Question: I have this problem in practice, the frame does not display the image I have in the folder image, someone can tell me why? i add the hierarchy of the project
'''
package frame;
import javax.swing.ImageIcon;
import javax.swing.JFrame;
import javax.swing.JLabel;
public class Frame {
Frame() {
final JFrame login = new JFrame();
login.setTitle("Title");
login.setLayout(null);
login.add(new JLabel(new ImageIcon("Images/images.png")));
login.setVisible(true);
login.setSize(500, 400);
login.setLocationRelativeTo(null);
}
public static void main(String[] args) {
new Frame();
}
}
'''
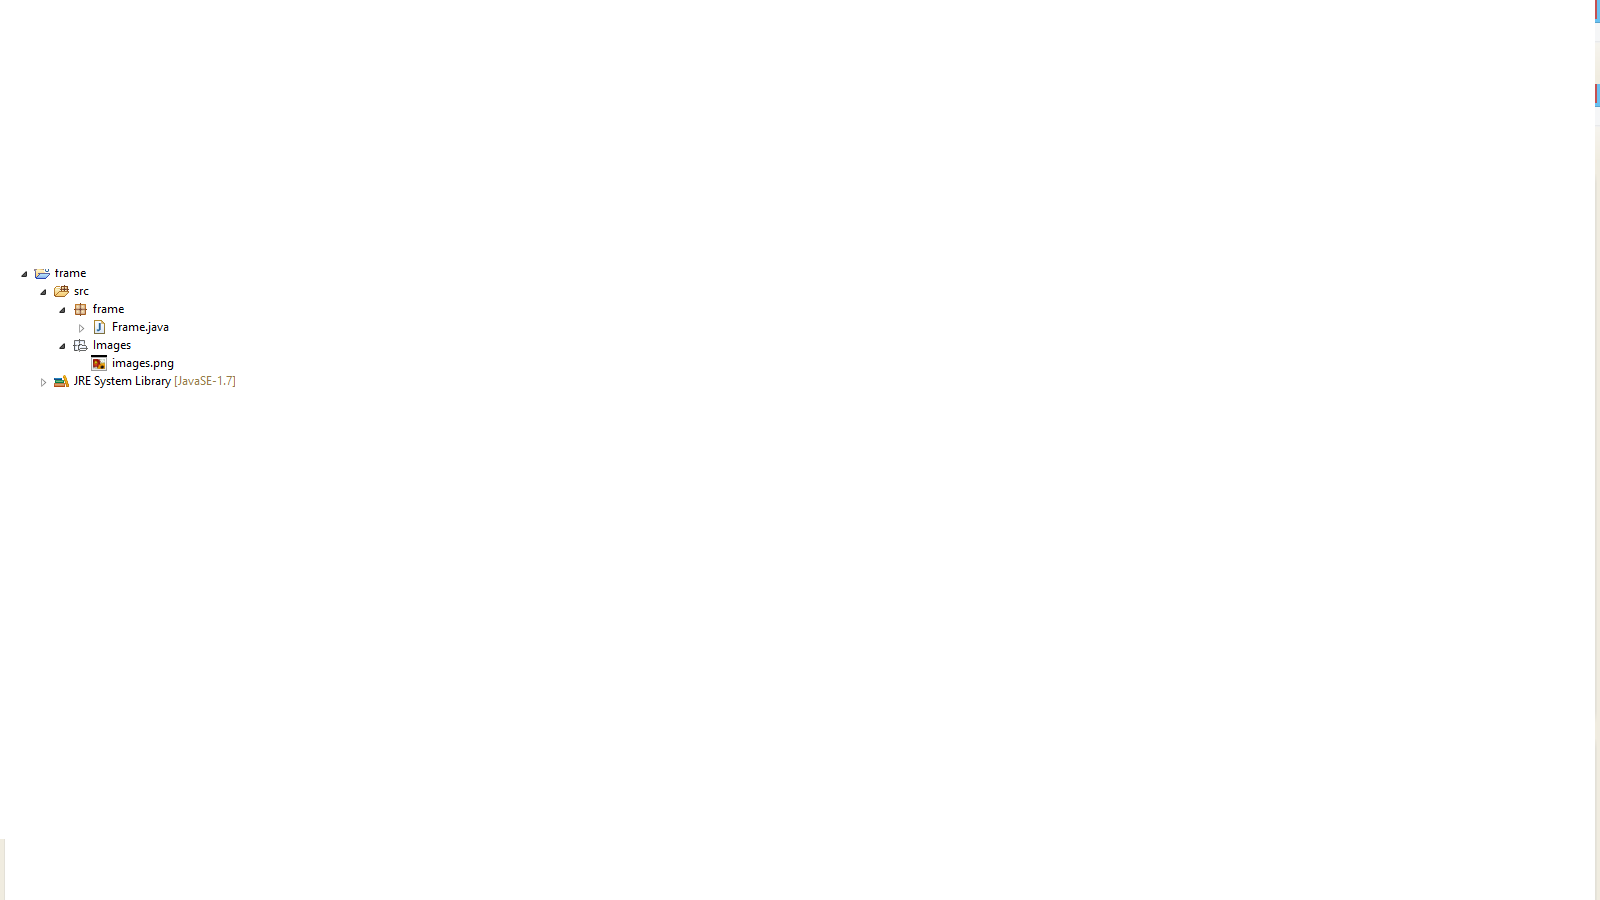
Answer: Avoid setLayout (null), if you do not have sound reason for it. Remove the below code. Image will get displayed.
If you still have to use a null layout, you have to set the width and height of the component, along with its its x and y position.
'''
login.setLayout(null);
'''